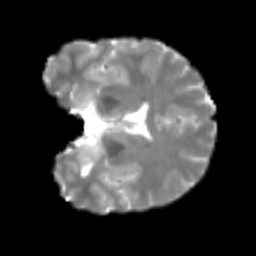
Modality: T2w
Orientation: coronal
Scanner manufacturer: siemens
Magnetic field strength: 3 T
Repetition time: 4 s
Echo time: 0.0594 s